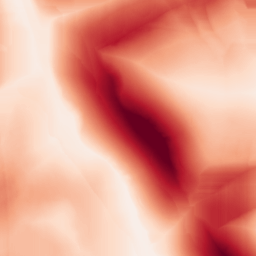
Category: morphological
Decomposition family: morphological_square
Decomposition parameters: operation: gradient
size: 50
Upsampling method: lanczos
Upsampling parameters: scale: 4
Upsampling scale: 4